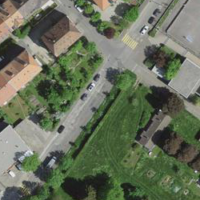
EUNIS habitat code: 55
Species observed at this site:
Lapsana communis
Cardamine pratensis
Anthriscus sylvestris